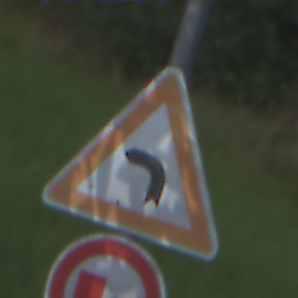
Verkehrszeichen: KurveLinks
Zusatzzeichen unten: UeberholverbotKraftfahrzeuge
Umgebung: Outdoor, Nature
Tageszeit: MorningAfternoon
Wetter: PartlyCloudy
Licht: Natural
Jahreszeit: NotSpecified
Kontrast: MediumContrast